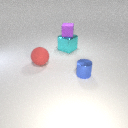
large cyan metal cube to the left of small blue metal cylinder